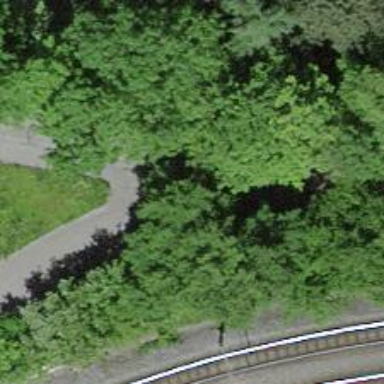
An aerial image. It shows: Paved footway.